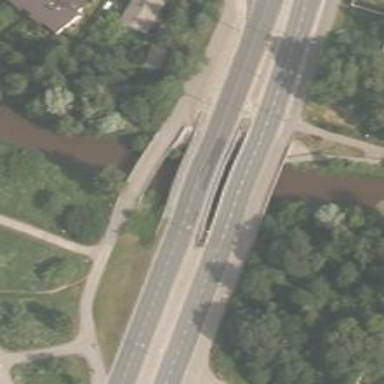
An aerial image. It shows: Footway road that serves as low water crossing bridge.